The image is an STFT spectrogram (time versus frequency) of a rolling-element bearing's vibration signal. Classify the bearing condition as one of: normal, inner_race, outer_race, ball.
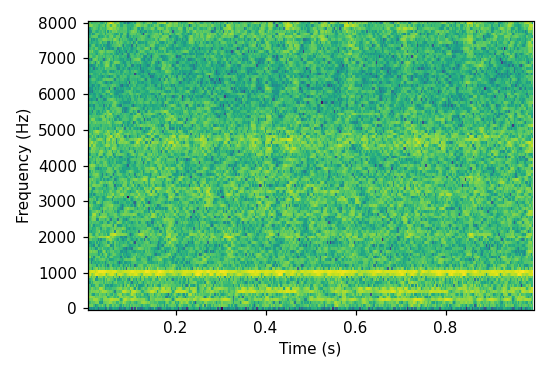
Answer: normal